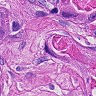
Metastatic tissue present: yes